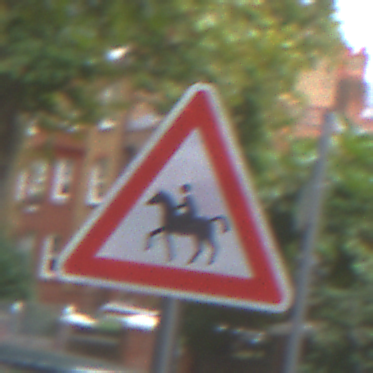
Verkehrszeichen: ReiterRechts
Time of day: MorningAfternoon
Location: Outdoor (Urban)
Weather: Overcast
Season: NotSpecified
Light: Natural